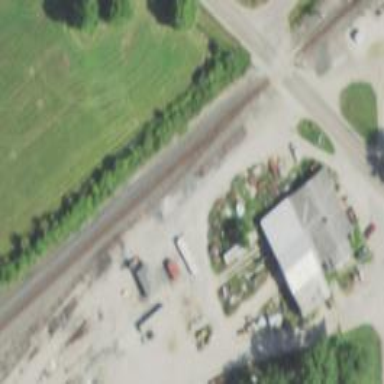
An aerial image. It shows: Railway service station.